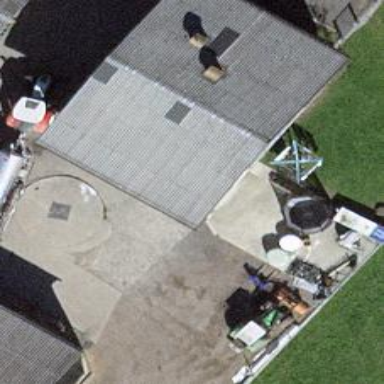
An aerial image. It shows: Farm building.